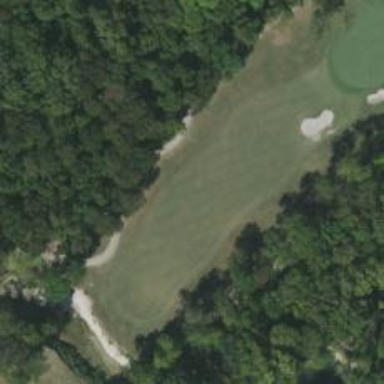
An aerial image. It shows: View of golf hole.